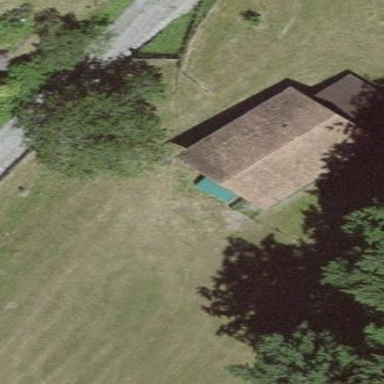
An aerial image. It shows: Rural barn.